Field crop: tomato
Growth stage: 1
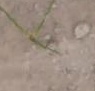
Species: cyperus